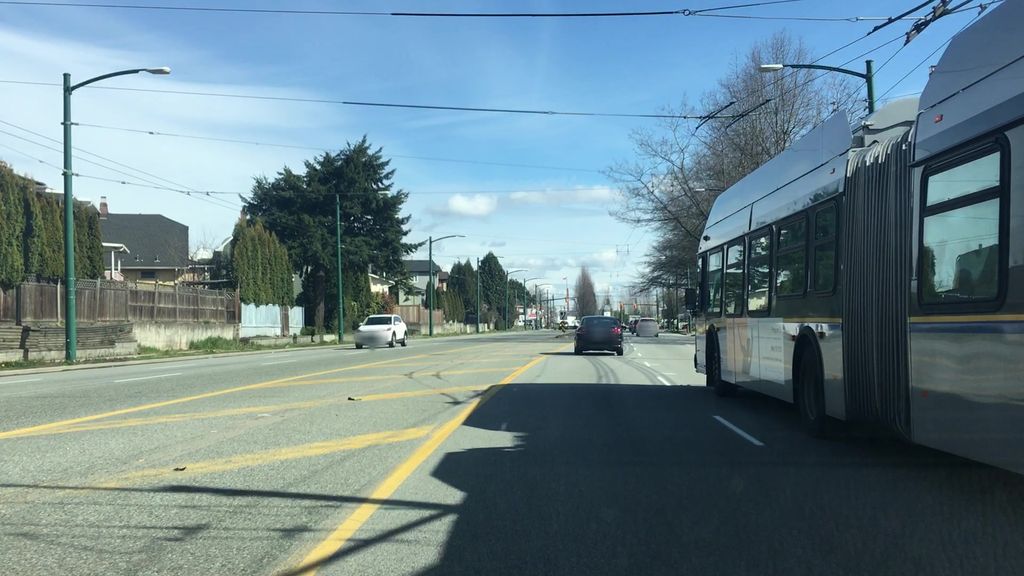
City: vancouver